Question: Is Apple using a documented method of the SDK in Settings.app, or is it some kind of custom cell / custom header description of a grouped TableView ?
"Storage" is 'titleForHeaderInSection:'. What is "8.6 GB Available - 5.1 GB Used" ?

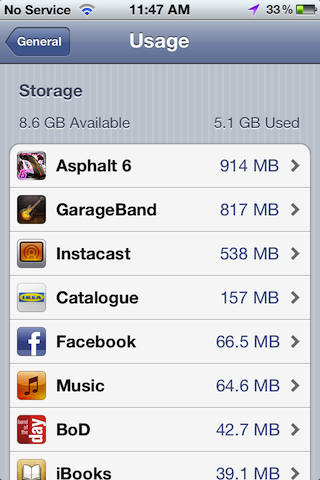
Answer: is the header for 'section 0', is the footer text for 'section 0'. Asphalt starts 'section 1'. Does this make sense to you?
'Section 0' would contain 0 cells.

## Example Code
'''
- (NSInteger)numberOfSectionsInTableView:(UITableView *)tableView{
return 2;
}
- (NSInteger)tableView:(UITableView *)tableView numberOfRowsInSection:(NSInteger)section{
if ( section ==0 ) return 0;
if ( section ==1 ) return 20;
return 0;
}
- (NSString *)tableView:(UITableView *)tableView titleForHeaderInSection:(NSInteger)section {
if ( section ==0 ) return @"Storage";
if ( section ==1 ) return nil;
return nil;
}
- (NSString *)tableView:(UITableView *)tableView titleForFooterInSection:(NSInteger)section {
if ( section ==0 ) return @"9.11 TB Available 4.29 GB Used";
if ( section ==1 ) return nil;
return nil;
}
'''